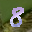
Label: 8